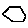
Label: hexagon